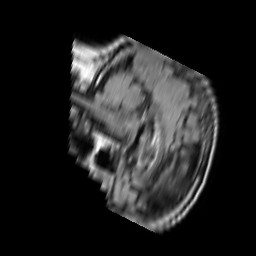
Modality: FLAIR
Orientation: sagittal
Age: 63
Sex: female
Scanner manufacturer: philips
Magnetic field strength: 1.5 T
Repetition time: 11 s
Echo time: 0.14 s